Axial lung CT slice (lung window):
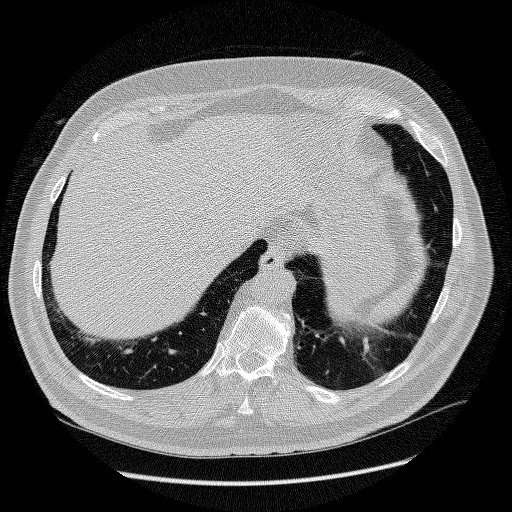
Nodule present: no